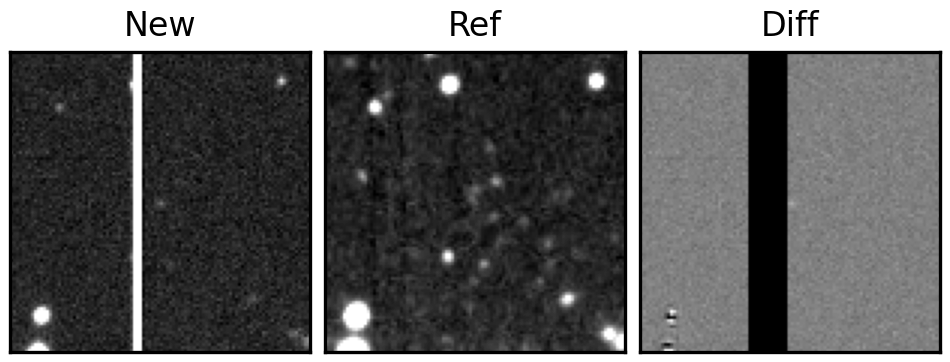
Label: real